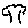
Label: tree